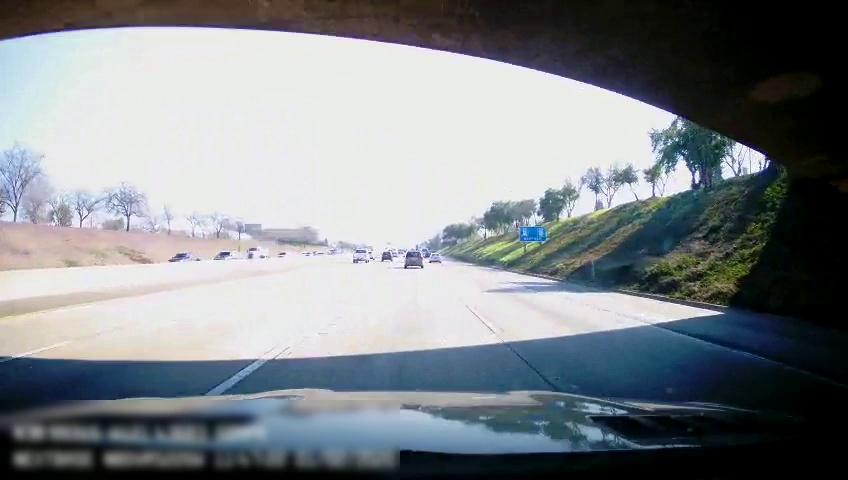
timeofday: Day
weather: Sunny
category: Drivable Space
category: Vehicles | Truck
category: Vehicles | Van
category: Vehicles | Truck
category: Vehicles | SUV
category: Vehicles | SUV
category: Vehicles | Car
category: Vehicles | SUV
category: Lanes | Alternate Lane
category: Lanes | Alternate Lane
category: Lanes | Alternate Lane
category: Lanes | Alternate Lane
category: Lanes | Current Lane